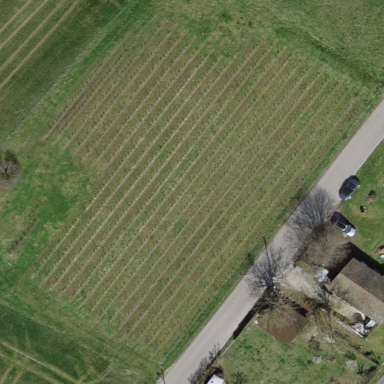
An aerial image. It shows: Vineyard growing grapes.